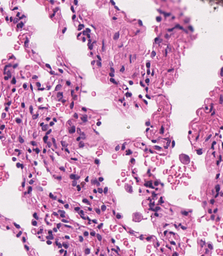
Tumor epithelial tissue: no
Tumor-associated stroma tissue: no
Normal tissue: yes